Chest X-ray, PA view. Patient: 43 years old, sex F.
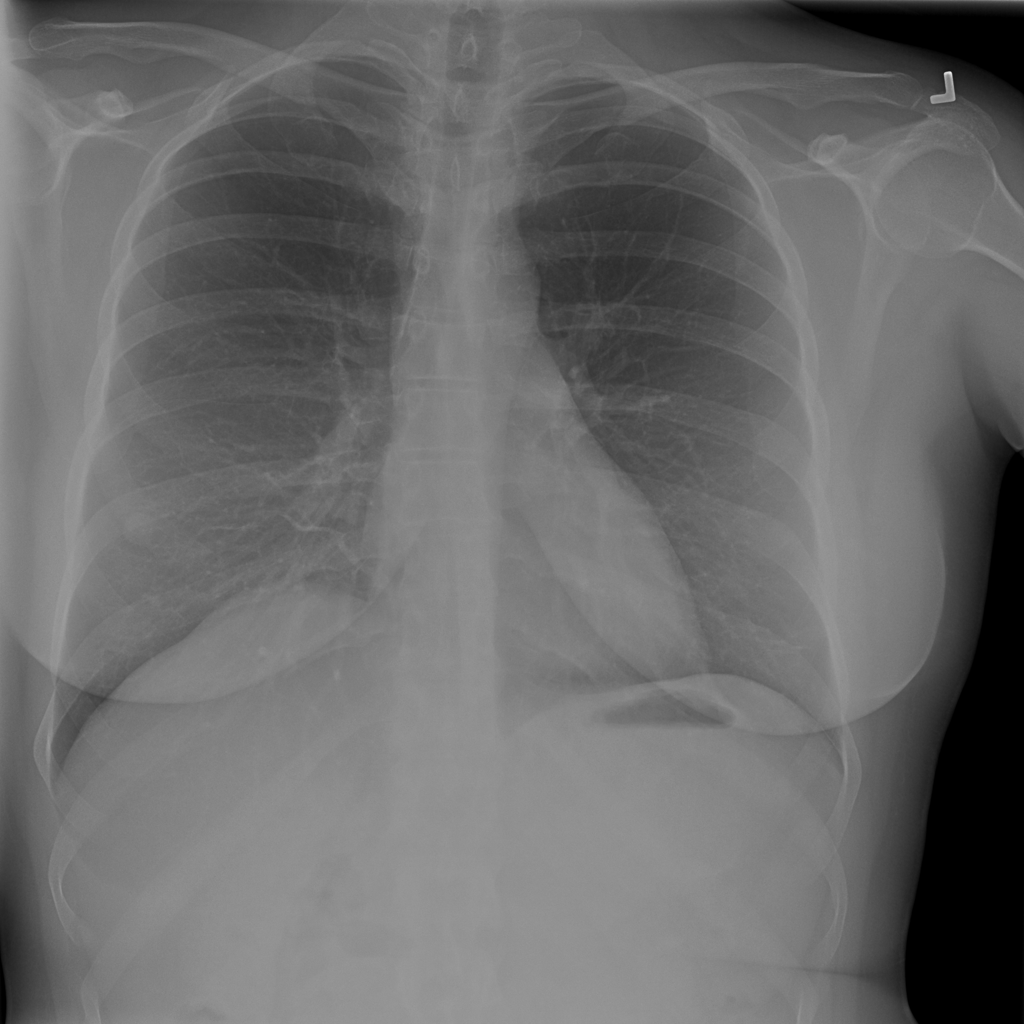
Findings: No Finding